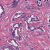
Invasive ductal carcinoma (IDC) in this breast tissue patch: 1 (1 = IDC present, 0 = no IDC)